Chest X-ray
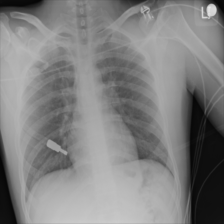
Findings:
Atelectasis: negative
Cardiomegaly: negative
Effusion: negative
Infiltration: negative
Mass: negative
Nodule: negative
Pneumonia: negative
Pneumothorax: negative
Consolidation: negative
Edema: negative
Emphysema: negative
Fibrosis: negative
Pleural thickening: negative
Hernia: negative